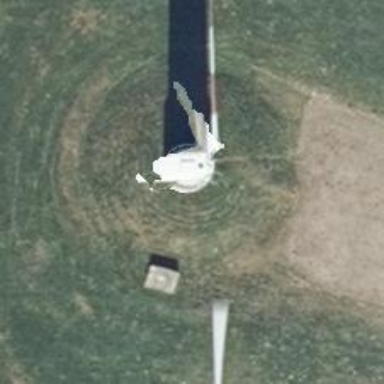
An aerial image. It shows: Wind generator using wind turbines of horizontal axis.